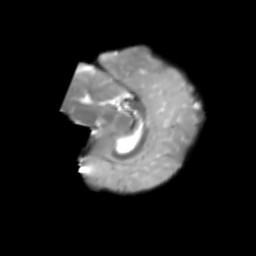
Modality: T2w
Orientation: sagittal
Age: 5
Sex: female
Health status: healthy